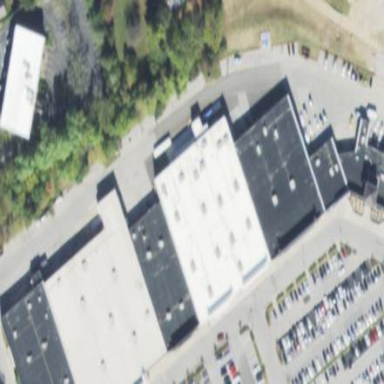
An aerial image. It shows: Building.